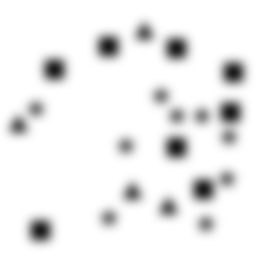
Squares: 8
Triangles: 4
Stars: 9
Total shapes: 21